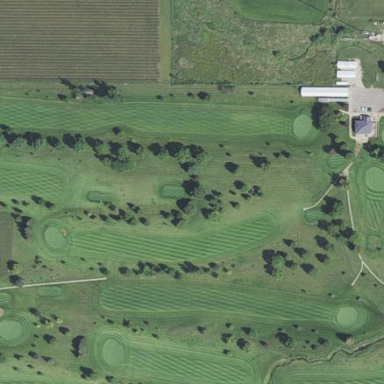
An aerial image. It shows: Golf course surrounded by greenery.